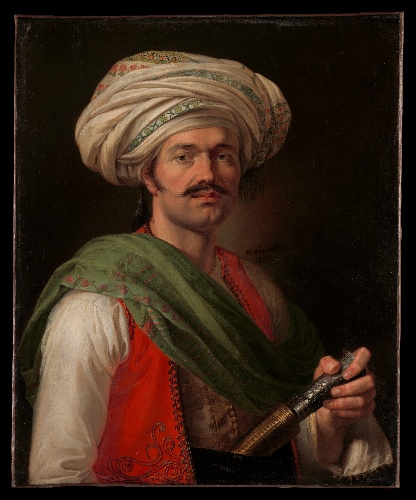
Title: Portrait of a "Mamelouk"
Artist: Horace Vernet
Artist bio: French, Paris 1789–1863 Paris
Date: 1810
Object type: Painting
Classification: Paintings
Medium: Oil on canvas
Dimensions: 29 1/2 x 24 1/4 in. (75 x 61.5 cm)
Department: European Paintings
Credit line: Gift of Kenneth Jay Lane, 2014
Accession year: 2014
Repository: Metropolitan Museum of Art, New York, NY
Tags: Hills|Men|Portraits|Orientalist